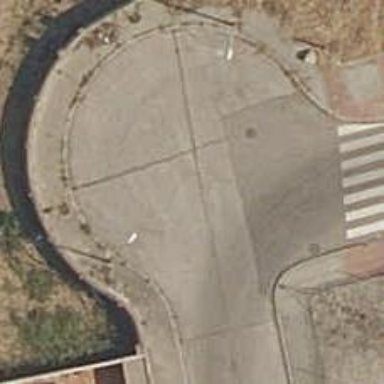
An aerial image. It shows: Turning circle on the road.